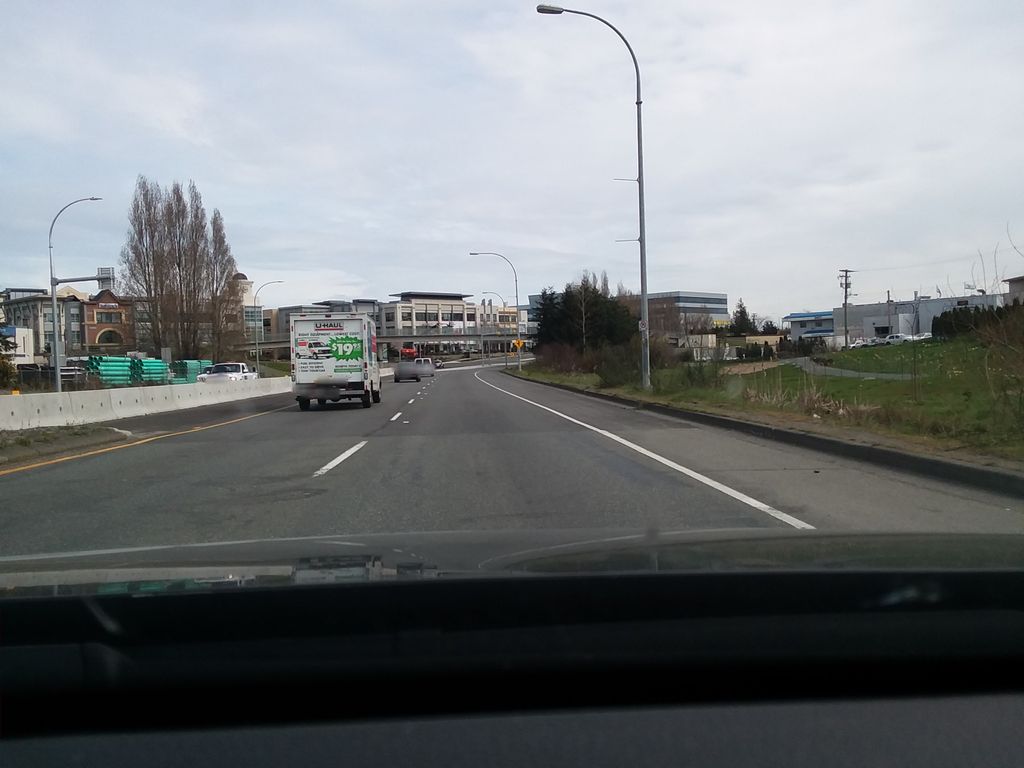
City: victoria